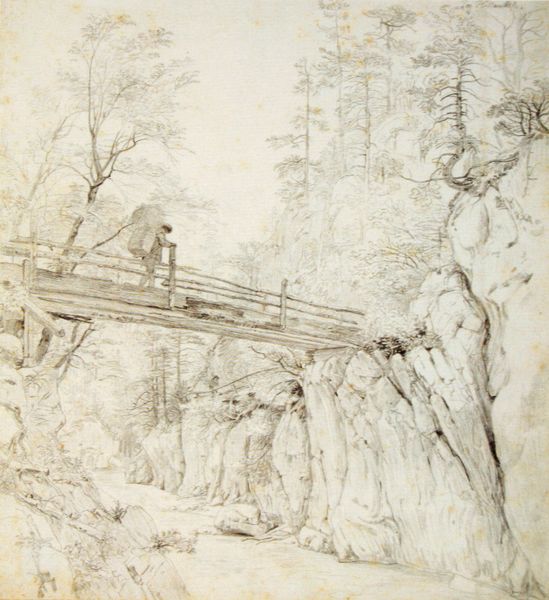
Titel: Im Höllental
Künstler: Johann Christoph Erhard
Standort: Darmstadt
Institution: Hessisches Landesmuseum
Schlagwörter: baum, berg, blätter, dunkel, felsen, gestein, himmel, laub, mann, wasser, aquarell, bäume, fluss, landschaft, äste, grau, hell, holz, hut, kreide, pastell, schwarz, skizze, stroh, weiss, zeichnung, beige, malerei, alt, kappe, mütze, wand, mensch, stein, steine, tragen, ast, bach, baumstamm, gräser, natur, zweige, brücke, büsche, pflanzen, höhle, tal, wald, zart, stock, holzschnitt, man, naturalismus, studie, heu, kiepe, schleppen, trage, berge, fels, gebirge, hang, klippen, risse, steilhang, grafik, graphik, vegetation, geröll, schlucht, steil, herbst, sepia, vogelperspektive, böschung, tannen, steg, wasse, festhalten, korb, geländer, aufsicht, tusche, übergang, wandern, wurzel, moos, abgrund, entwurf, stift, china, wurzeln, untersicht, karg, reise, wanderer, nadelwald, wildnis, rucksack, rötel, holzgeländer, schroff, pflock, holzbrücke, pflazen, felsgestein, überqueren, holzstift, kiebe, kietze